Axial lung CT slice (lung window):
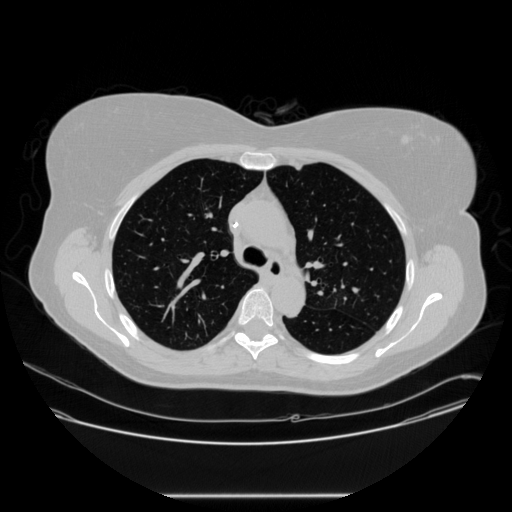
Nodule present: no